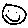
Label: smiley face